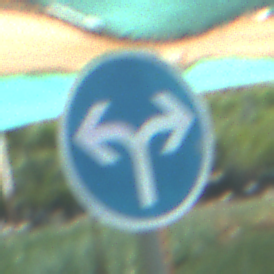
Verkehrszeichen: VorgeschriebeneFahrtrichtungRechtsOderLinks
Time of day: MorningAfternoon
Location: Roofed (Special)
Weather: PartlyCloudy
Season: NotSpecified
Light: Natural